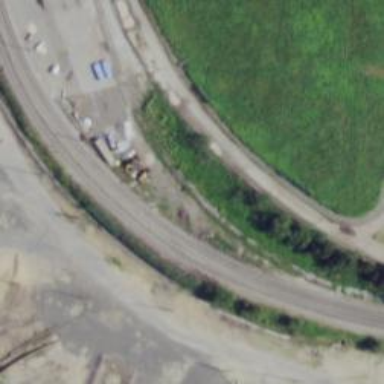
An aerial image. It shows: Disused railway yard.